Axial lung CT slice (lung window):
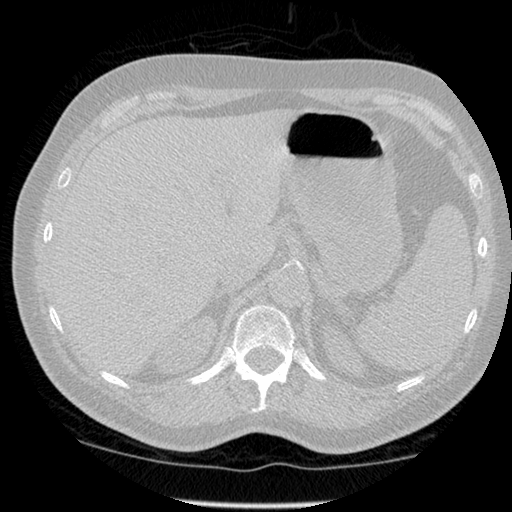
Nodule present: no